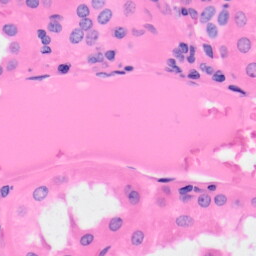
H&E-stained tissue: Kidney